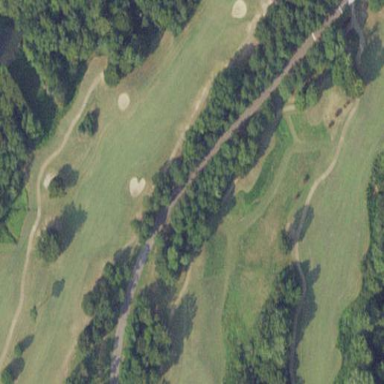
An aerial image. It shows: Area of rough grass used for golf.